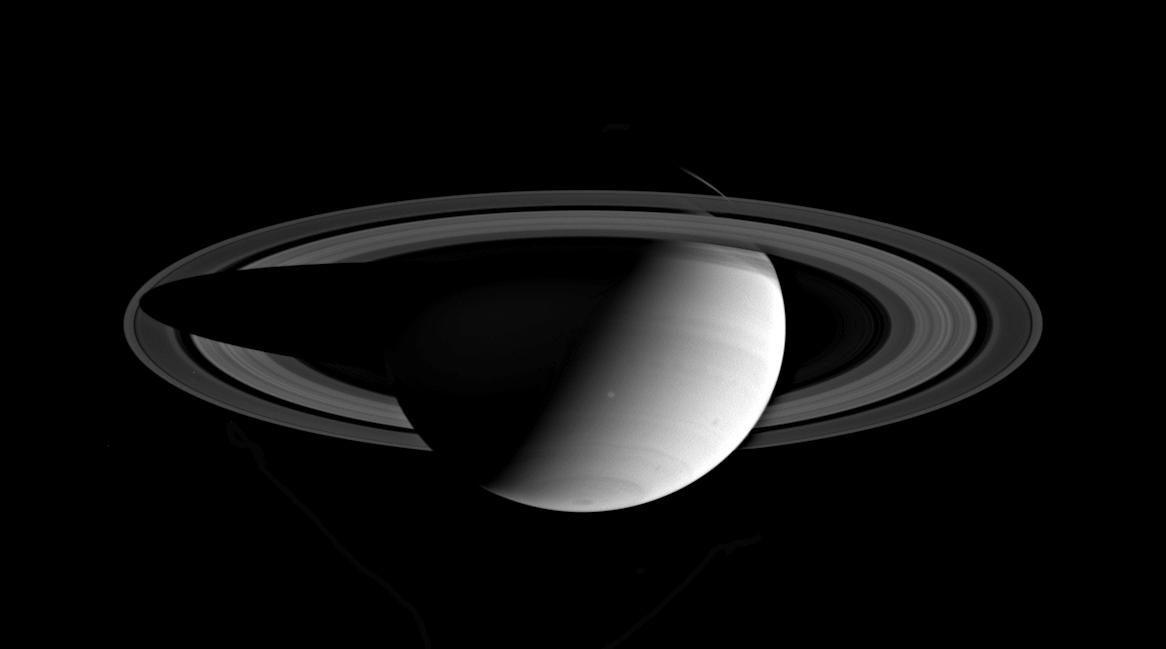
Saturn in Full View Saturn, Cassini-Huygens